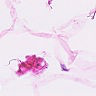
Metastatic tissue present: no